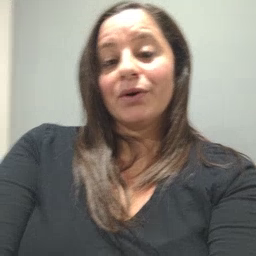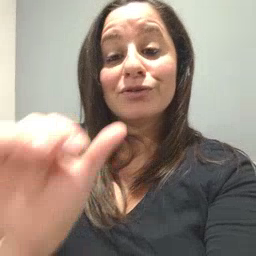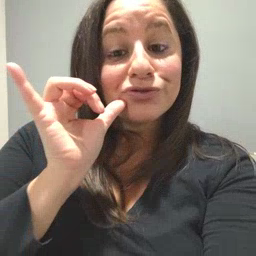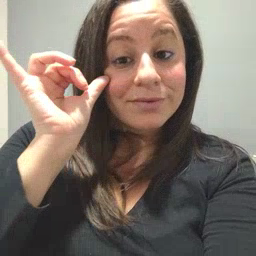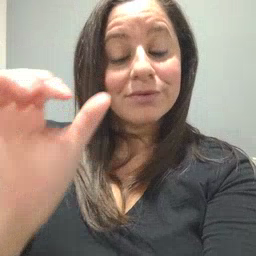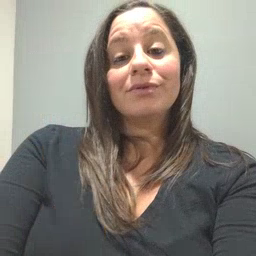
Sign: yesterday